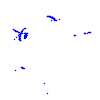
Particle: proton